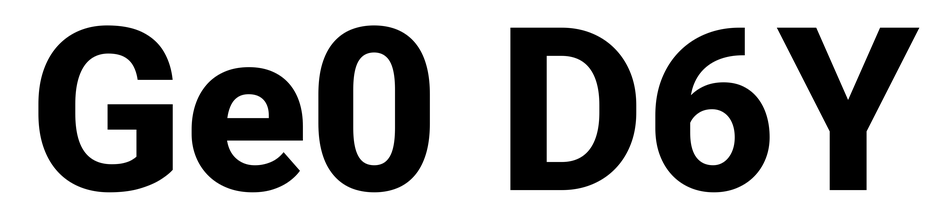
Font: Roboto_ExtraBold